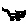
Label: cat